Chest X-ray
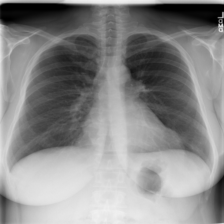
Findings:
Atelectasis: negative
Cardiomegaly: negative
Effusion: negative
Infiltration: negative
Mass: negative
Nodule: negative
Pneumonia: negative
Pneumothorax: negative
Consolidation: negative
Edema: negative
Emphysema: negative
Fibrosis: negative
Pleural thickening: negative
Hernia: negative